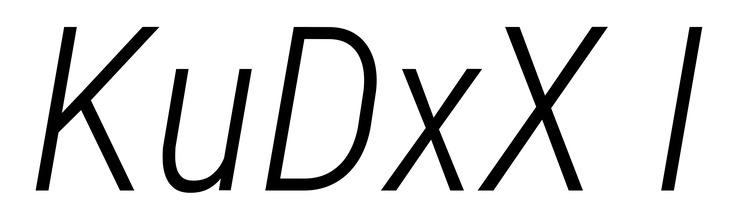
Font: Roboto-Italic_Condensed_Light_Italic